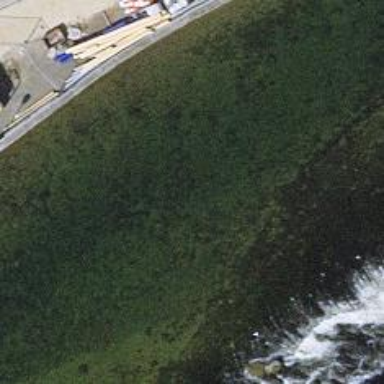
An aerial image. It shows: Weir along the waterway.